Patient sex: M
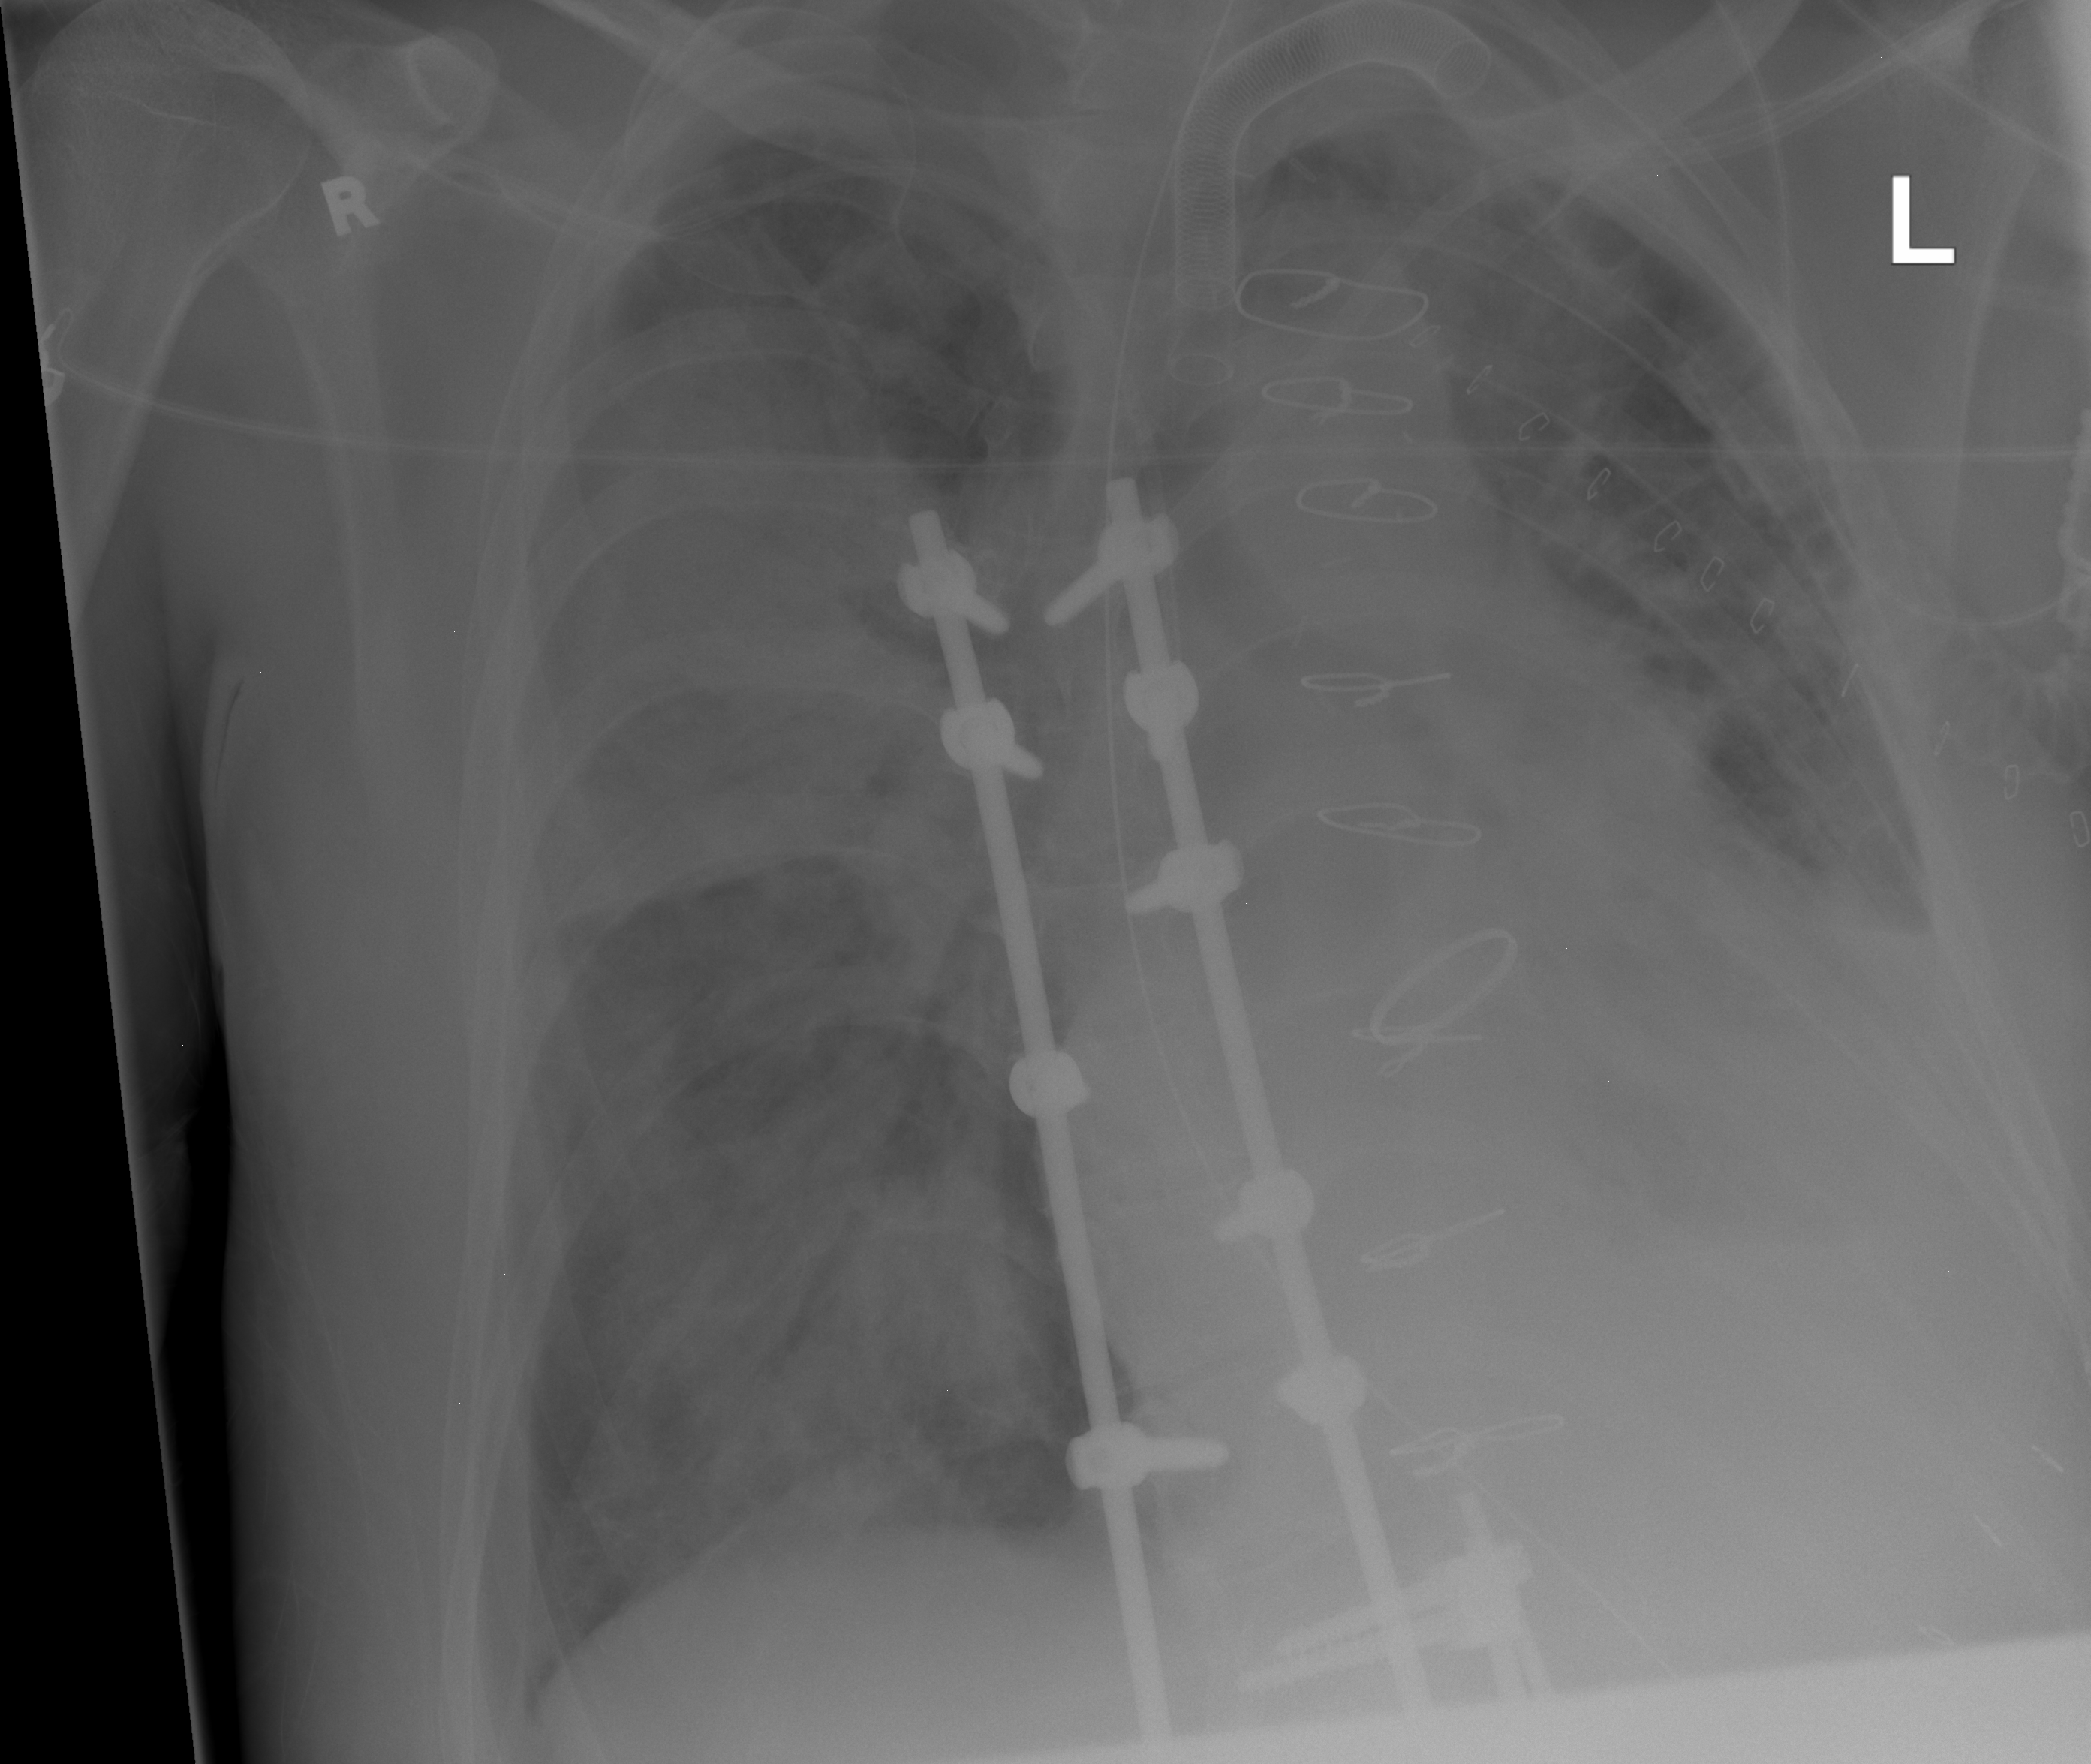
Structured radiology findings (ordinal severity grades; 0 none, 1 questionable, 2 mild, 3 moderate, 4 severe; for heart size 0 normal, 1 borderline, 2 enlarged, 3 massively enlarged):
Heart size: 1
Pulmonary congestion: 0
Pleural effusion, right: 3
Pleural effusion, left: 2
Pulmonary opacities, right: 0
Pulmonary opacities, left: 0
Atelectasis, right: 0
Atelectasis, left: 2